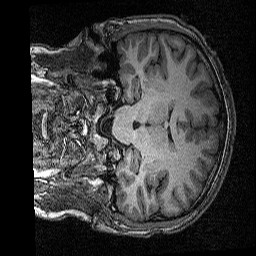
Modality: T1w
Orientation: coronal
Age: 23
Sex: male
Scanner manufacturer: siemens
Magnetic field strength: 3 T
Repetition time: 2.53 s
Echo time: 0.00342 s